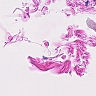
Metastatic tissue present: no